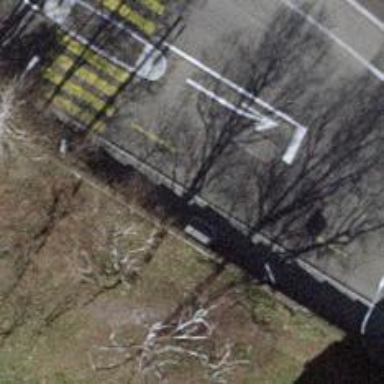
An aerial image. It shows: Street cabinet meant for power infrastructure.